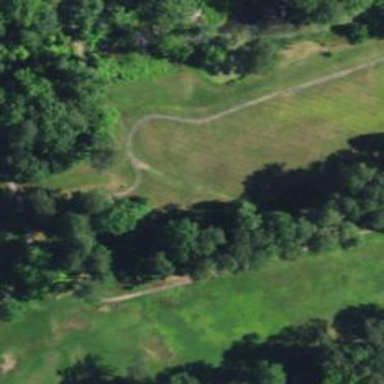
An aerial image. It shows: Path for golf carts.